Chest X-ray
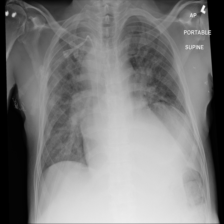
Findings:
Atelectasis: negative
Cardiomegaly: negative
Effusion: negative
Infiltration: positive
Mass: negative
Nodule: positive
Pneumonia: negative
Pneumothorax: negative
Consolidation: negative
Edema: negative
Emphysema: negative
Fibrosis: negative
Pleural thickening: negative
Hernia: negative